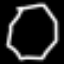
Label: octagon